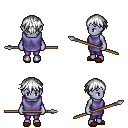
a pixel art fantasy rpg character, female body template, dark elf, purple skin, chain tabard jacket, magenta pants, white short bangs hairstyle, brown slippers, spear, four views (front, back, left, right), 2x2 character sprite sheet, small pixel art, hard edges, no anti-aliasing